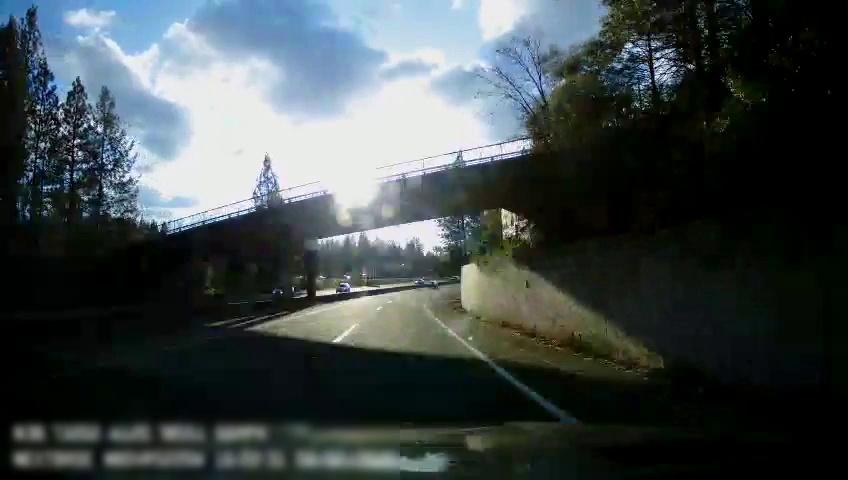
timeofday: Day
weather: Sunny
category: Drivable Space
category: Drivable Space
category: Vehicles | Car
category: Vehicles | Car
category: Lanes | Alternate Lane
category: Lanes | Current Lane
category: Lanes | Alternate Lane